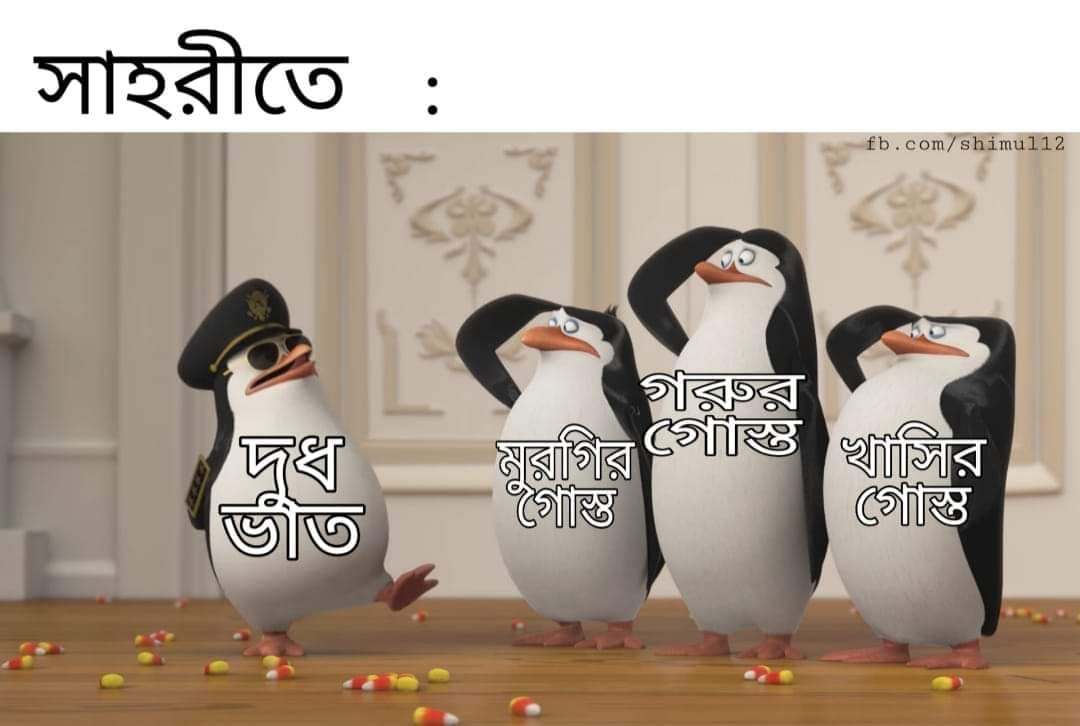
Text: সাহরীতে: দুধ ভাত মুরগীর গোস্ত গরুর গোস্ত খাসির গোস্ত
Label: Non Hate